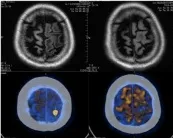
Changes in chest and upper abdomen contrast-enhanced CT, PET-CT, and brain MRI before and after treatment. (C) Baseline (left): Brain MRI showed a left anterior central gyrus nodule (approximately 1.0 cm in diameter), and metastasis was considered. PET-CT showed a slightly dense nodule at the junction of the cortex and medulla in the left frontal lobe (1.1 x 1.4 x 1.0 cm) with an SUVmax of 26.2. Nine months post-treatment (right): Brain MRI showed that the left anterior central gyrus nodule was slightly smaller than the anterior one (about 0.9 cm in diameter), and the post-treatment inhibition of the activity of the metastatic focus was considered. PET-CT showed a slightly dense nodule (diameter of 0.8 cm) at the junction of the cortex and medulla of the left frontal lobe (SUVmax: sparse radioactive distribution). CT, computed tomography; PET-CT, positron emission tomography-computed tomography; MRI, magnetic resonance imaging; SUVmax, maximum standardized uptake value.
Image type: radiology (pet)